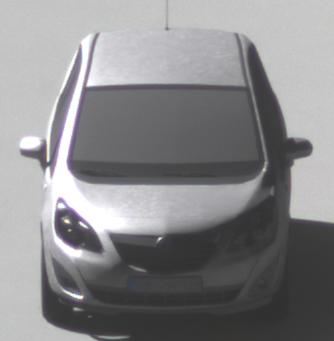
Make: Opel
Model: Meriva 1.4
Detailed model: Meriva (B)
Model produced from: 2010/05
Model produced until: 2013/11
Doors: 5
Color: white
Road condition: dry road
Daytime: morning or afternoon
Contrast: high contrast